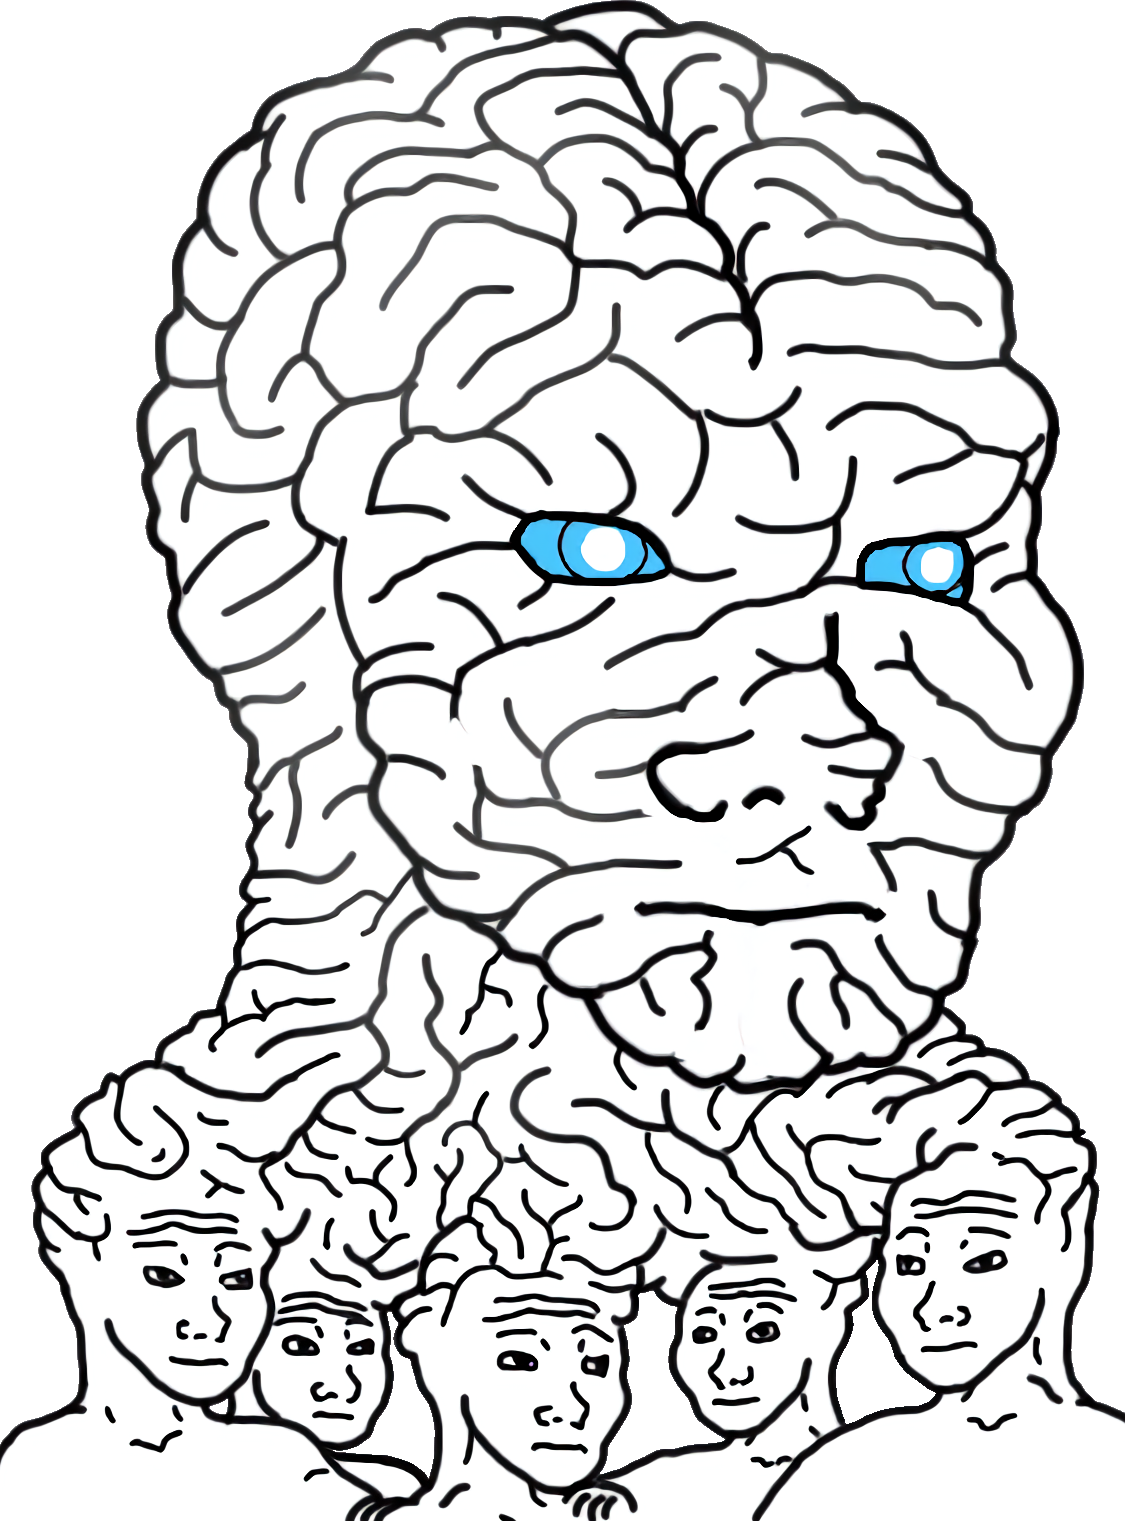
Label: 5_Brainiak